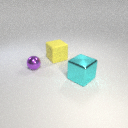
large cyan metal cube to the right of large yellow rubber cube